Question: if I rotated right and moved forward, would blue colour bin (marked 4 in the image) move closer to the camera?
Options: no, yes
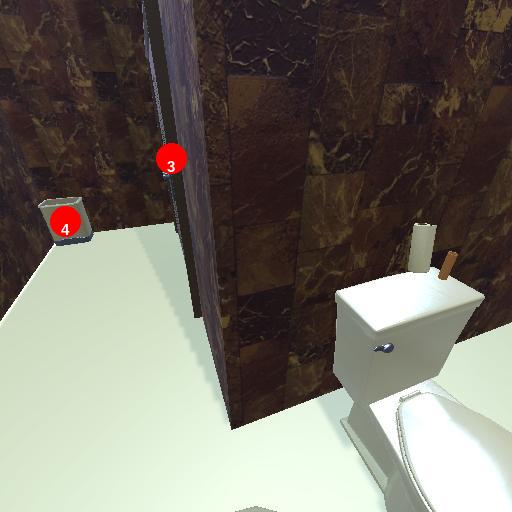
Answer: no